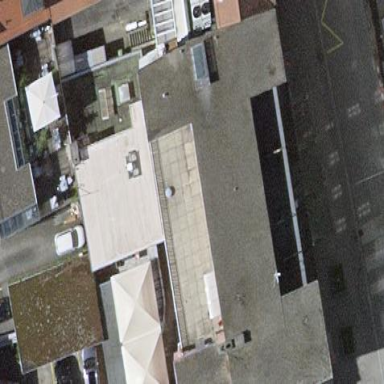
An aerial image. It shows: Hotel building.